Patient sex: F
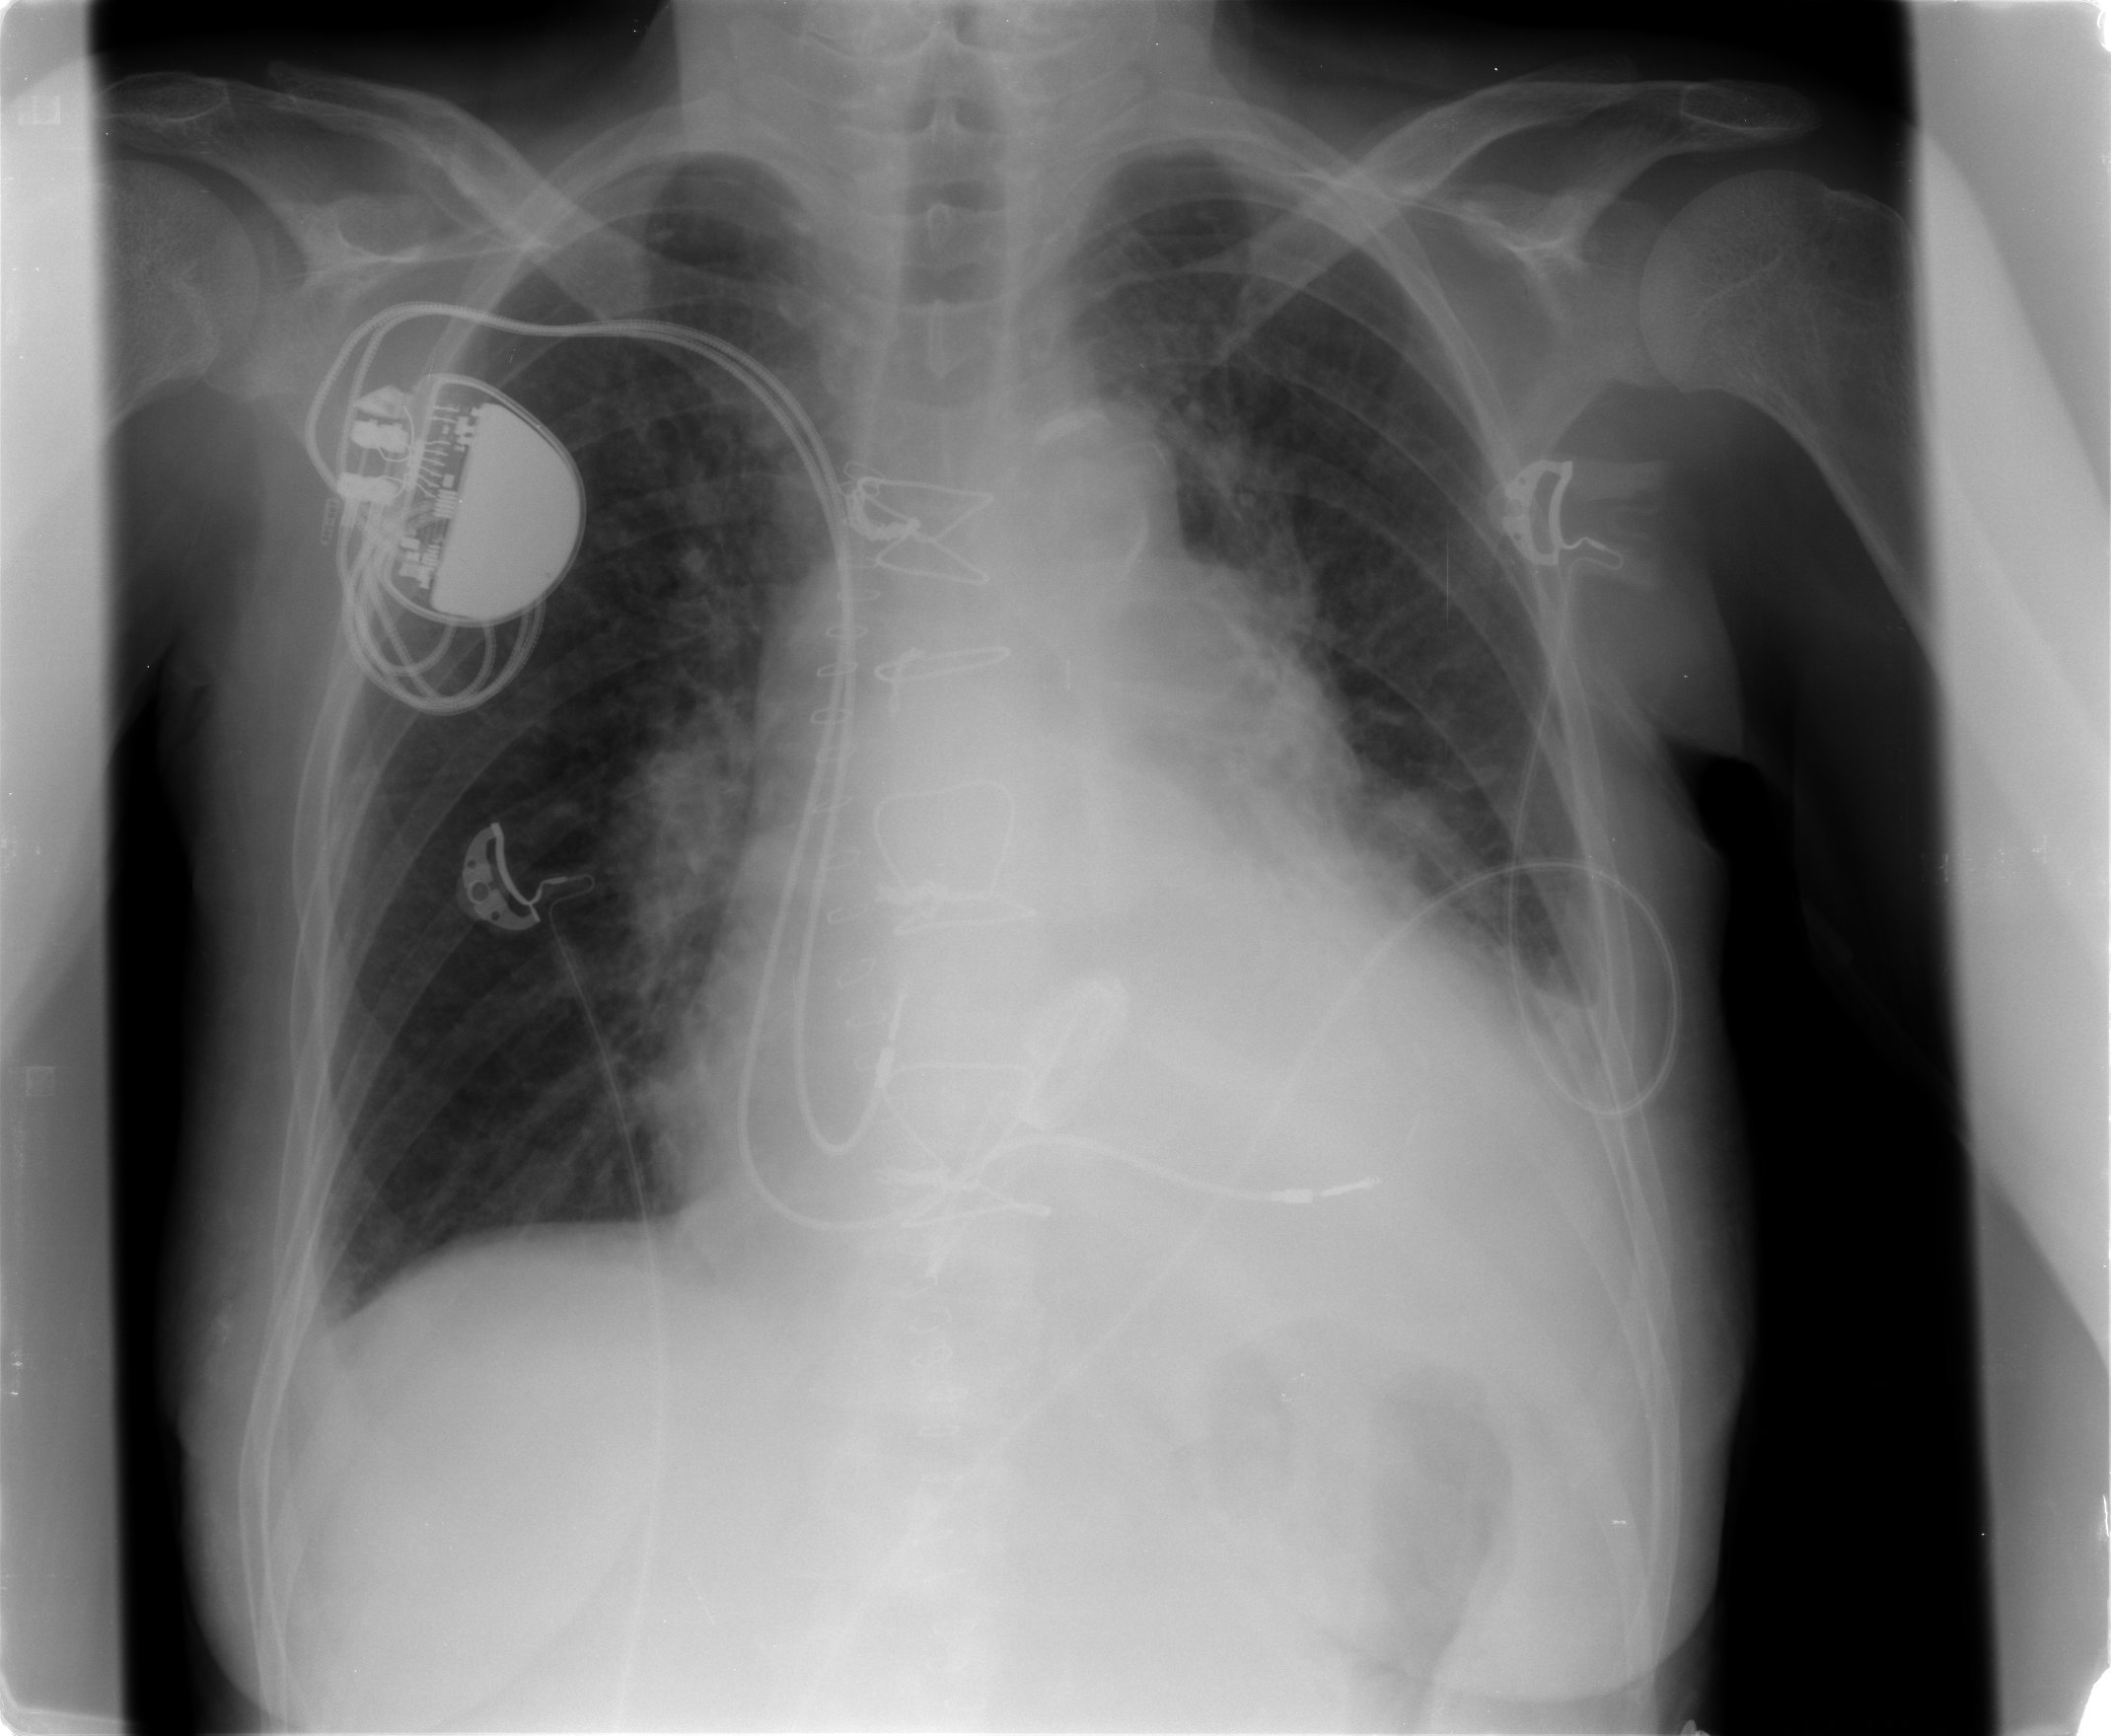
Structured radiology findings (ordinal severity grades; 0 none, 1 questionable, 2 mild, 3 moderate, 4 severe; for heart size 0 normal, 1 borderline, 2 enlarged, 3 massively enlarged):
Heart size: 2
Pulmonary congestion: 0
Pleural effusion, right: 0
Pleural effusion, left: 2
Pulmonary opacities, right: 0
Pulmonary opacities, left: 2
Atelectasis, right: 2
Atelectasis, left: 3